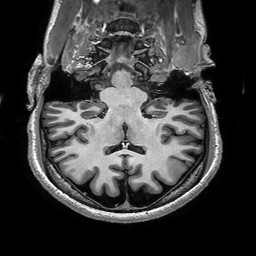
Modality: T1w
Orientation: sagittal
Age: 25
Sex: female
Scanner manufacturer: philips
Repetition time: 0.006441 s
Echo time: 0.00294 s